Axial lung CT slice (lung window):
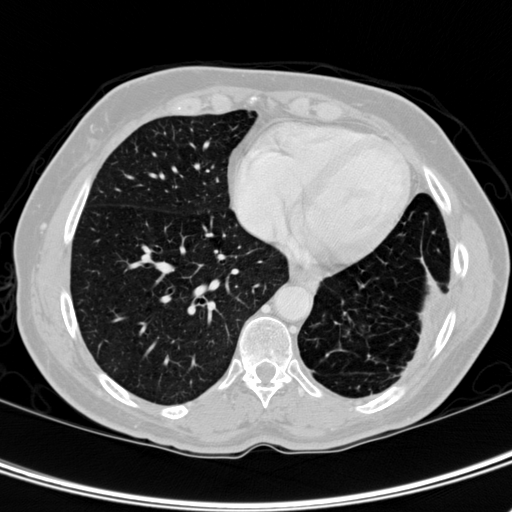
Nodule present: no